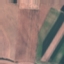
Land use / land cover class: AnnualCrop